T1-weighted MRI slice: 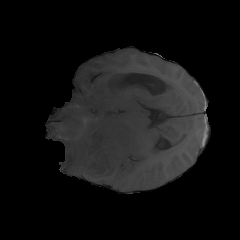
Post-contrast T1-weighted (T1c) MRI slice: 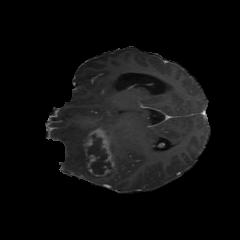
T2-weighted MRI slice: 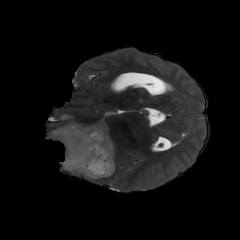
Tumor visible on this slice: yes